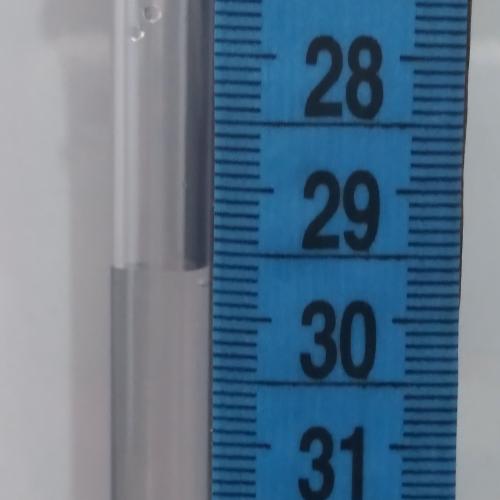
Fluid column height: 29.6 cm